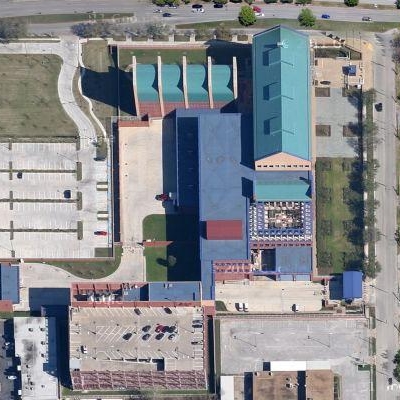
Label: cIndustry